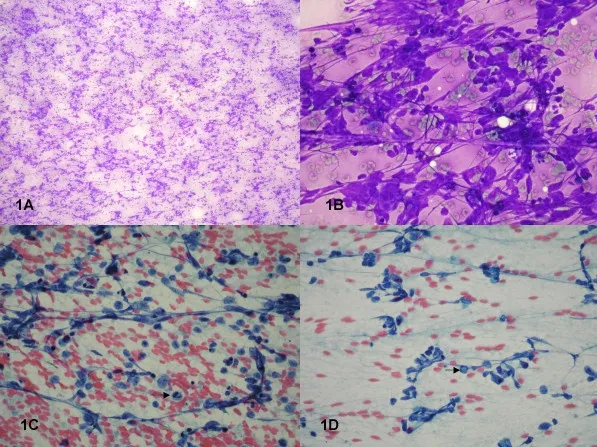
Figure 1A:. Smear showing abundant cellularity and necrosis (Diff-Quik. stain, X100). . Figure 1B:. Smear showing atypical cells in loosely cohesive clusters (Diff Quik. stain, X400). . Figures 1C and 1D:. Smears showing pleomorphic cells with coarsely clumped chromatin, irregular nuclear membranes, prominent nucleoli, atypical mitosis (1C, arrow), intranuclear inclusion (1D, arrow) and cellular processes (Papanicolaou stain X400).
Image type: pathology (papanicolaou)